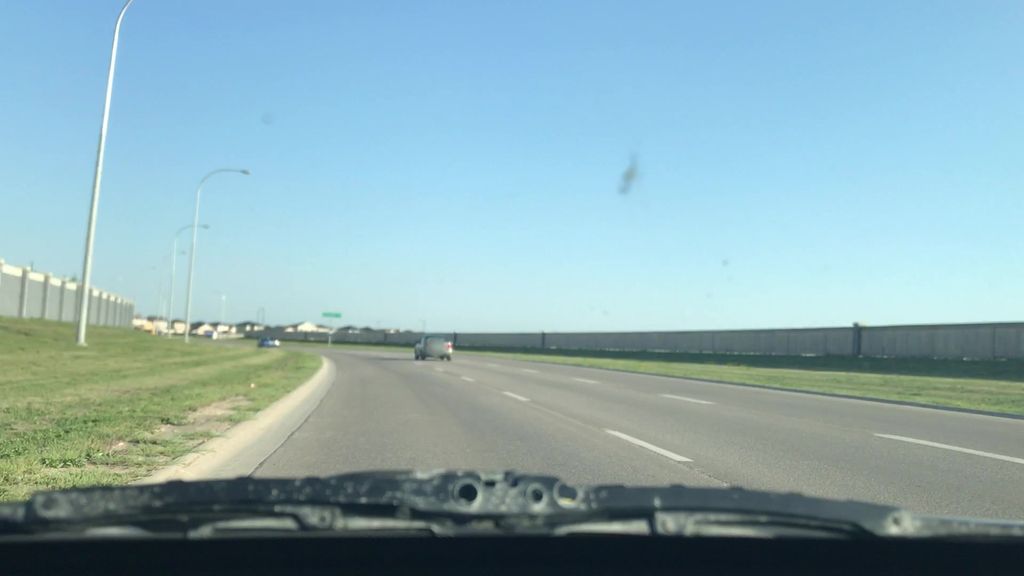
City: winnipeg